Field crop: maize
Growth stage: 2
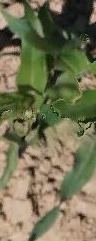
Species: maize